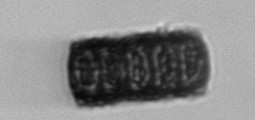
Label: Paralia_sulcata